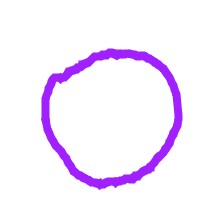
Shape: circle